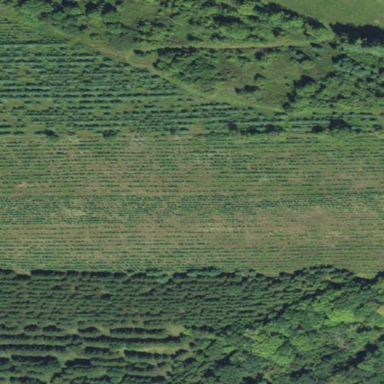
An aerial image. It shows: Plant nursery cultivating trees.